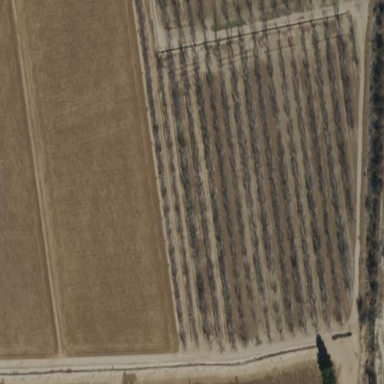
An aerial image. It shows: Orchard.